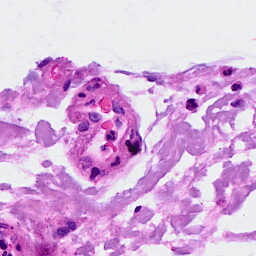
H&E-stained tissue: Breast